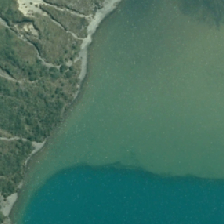
Land cover: lake_pond